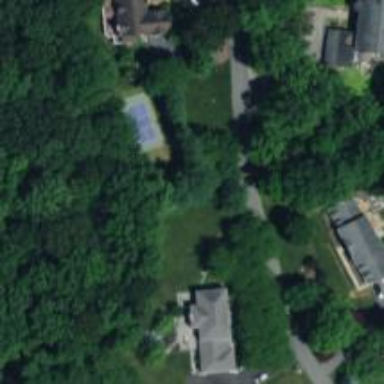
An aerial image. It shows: Shared driveway designated as service road.